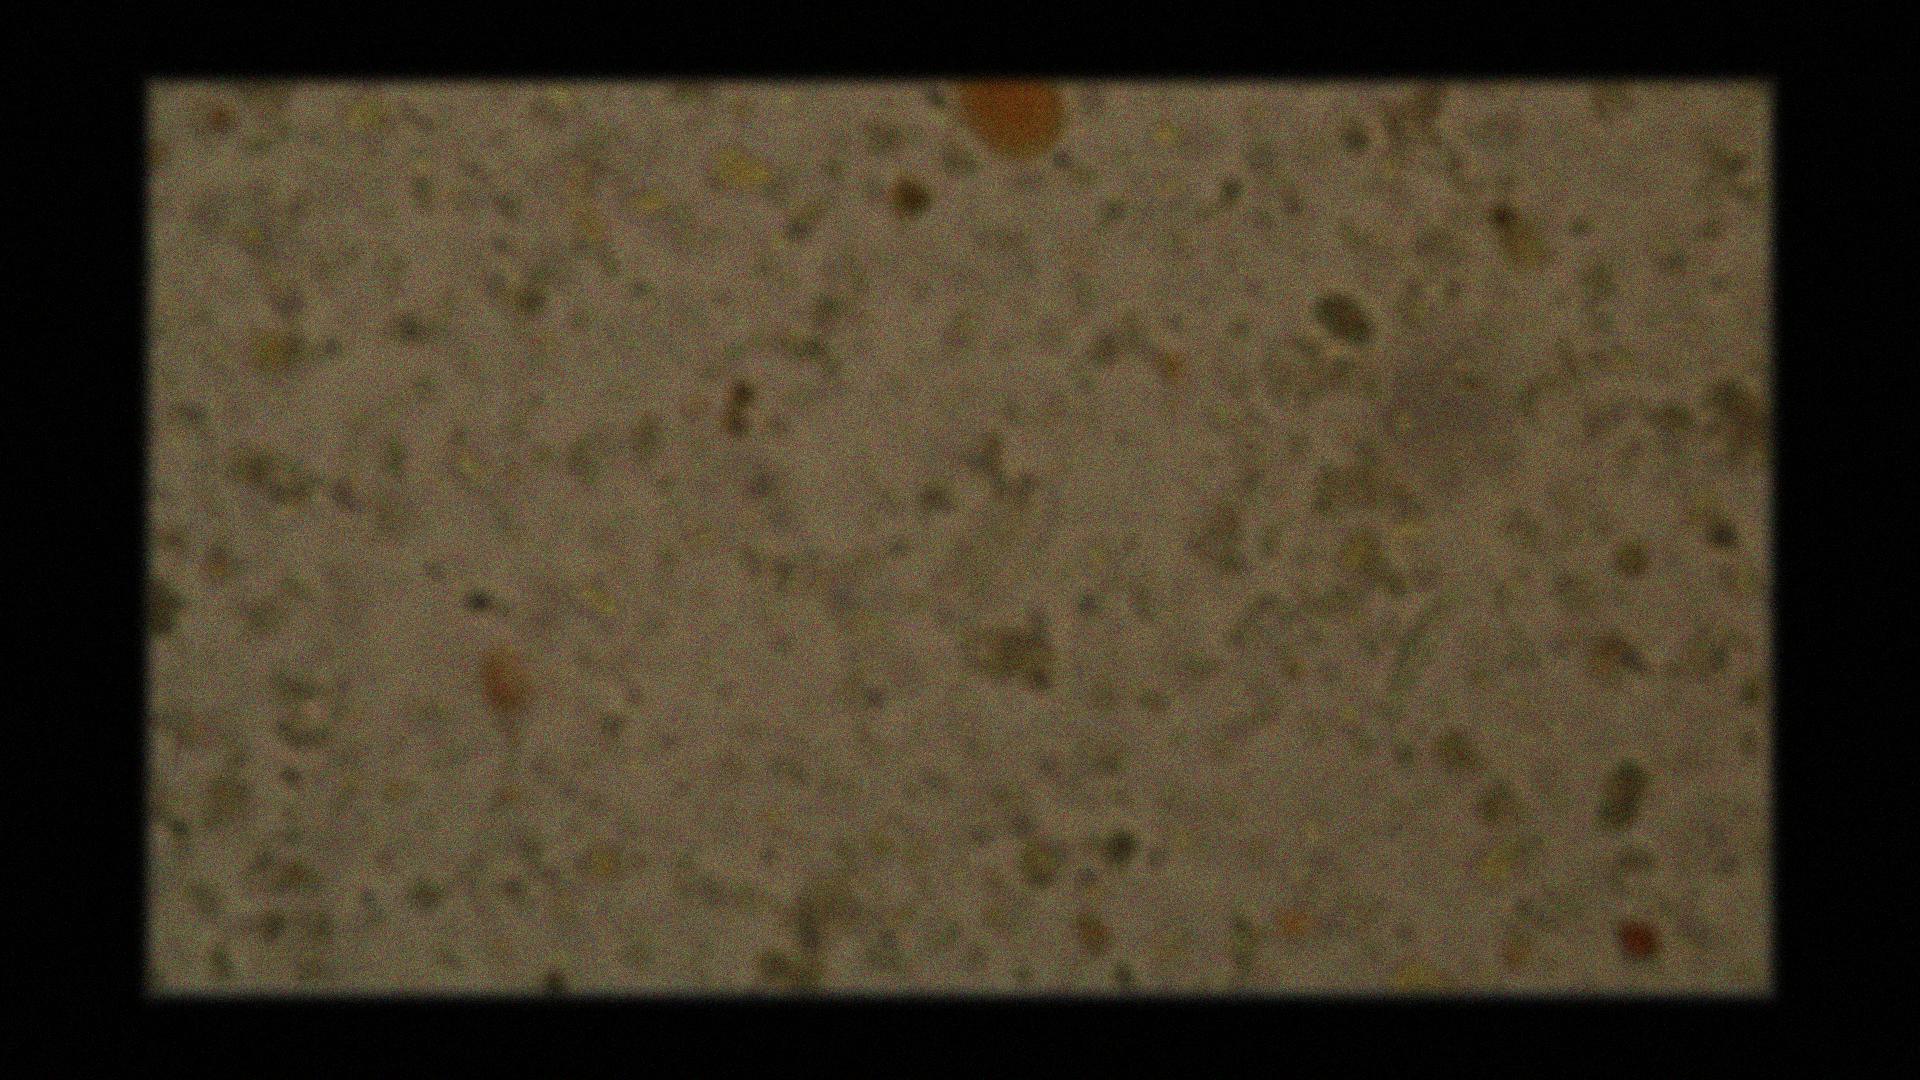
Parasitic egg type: Enterobius vermicularis